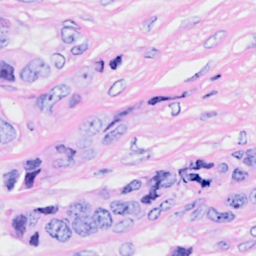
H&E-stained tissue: Breast